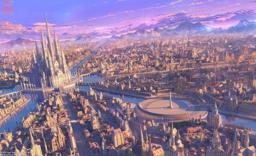
Label: fantasy landscape or architecture